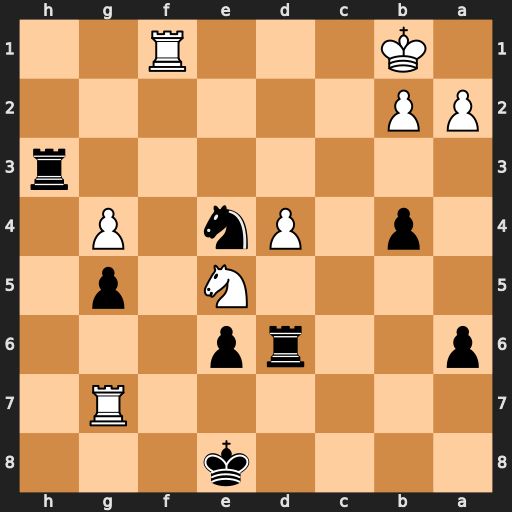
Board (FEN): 4k3/6R1/p2rp3/4N1p1/1p1Pn1P1/7r/PP6/1K3R2
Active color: b
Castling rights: -
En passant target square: -
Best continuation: Nd2+ Kc1 Nxf1